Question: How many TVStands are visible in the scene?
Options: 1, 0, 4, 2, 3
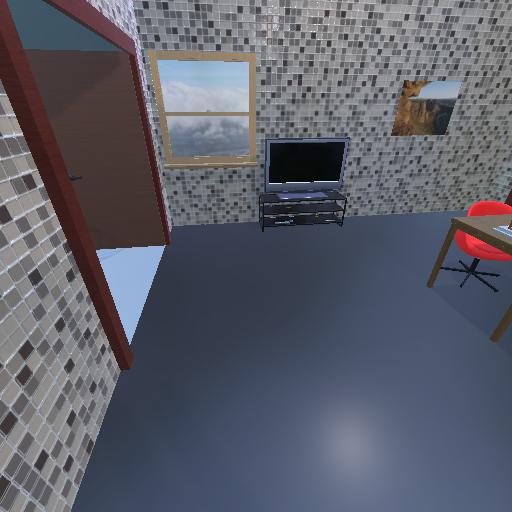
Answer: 1